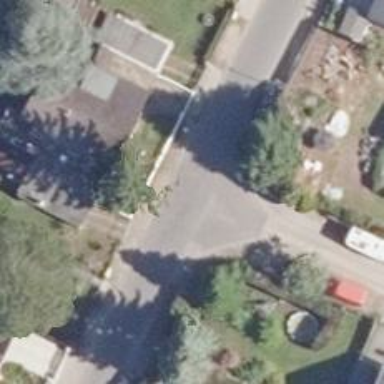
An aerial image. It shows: Smooth asphalt road in residential area.